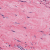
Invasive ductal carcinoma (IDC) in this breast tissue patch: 0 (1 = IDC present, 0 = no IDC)